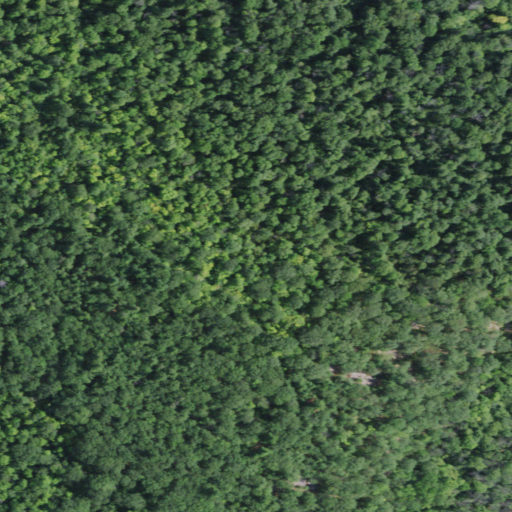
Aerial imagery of mountain in New York named Orange Hill containing deciduous forest and mixed forest